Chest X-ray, AP view. Patient: 24 years old, sex F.
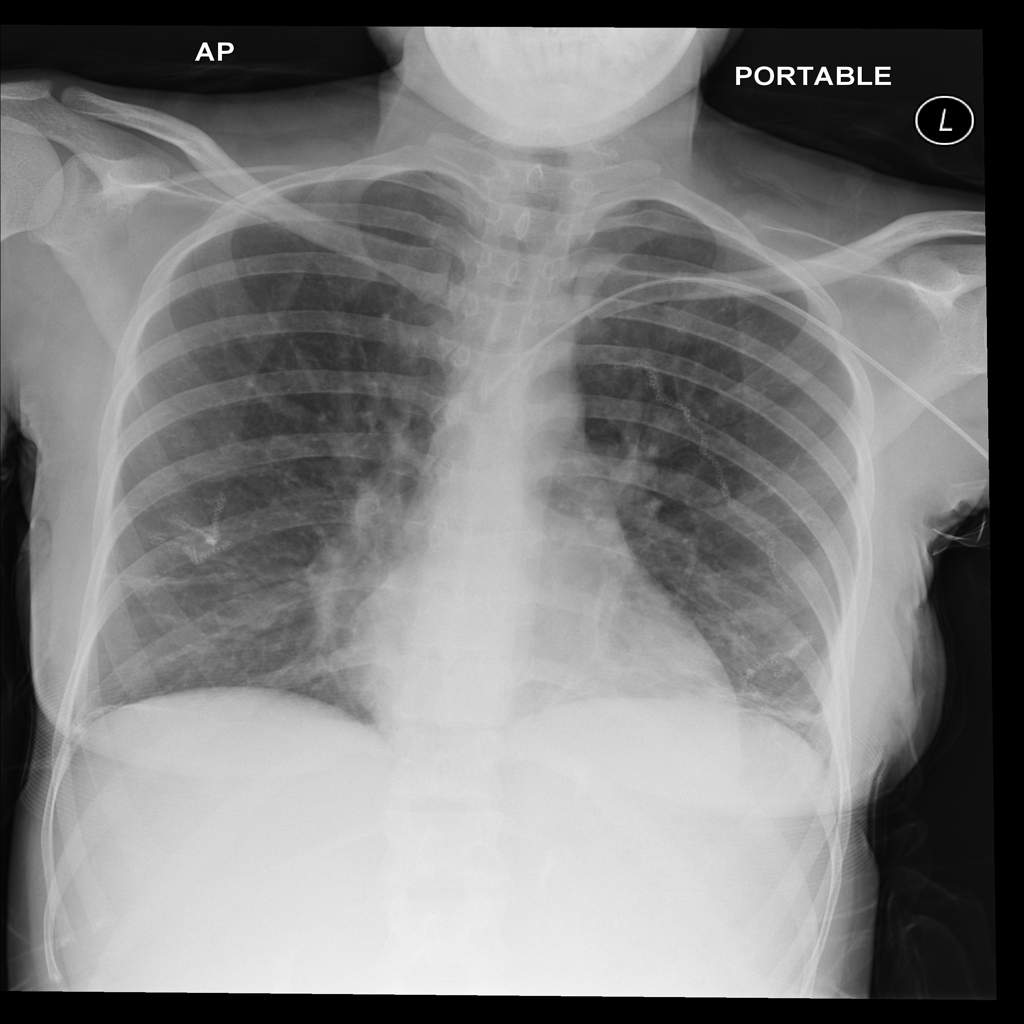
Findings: No Finding